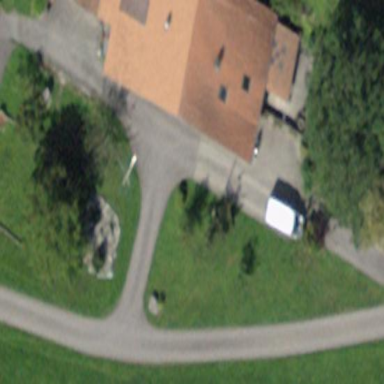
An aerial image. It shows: Residential building.